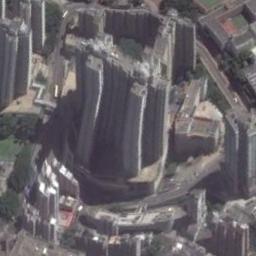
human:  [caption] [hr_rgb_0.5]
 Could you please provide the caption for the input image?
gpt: The commercial area is consist of many tall buildings .

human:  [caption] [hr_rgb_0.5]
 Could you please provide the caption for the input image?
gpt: The buildings are of different sizes and colors .

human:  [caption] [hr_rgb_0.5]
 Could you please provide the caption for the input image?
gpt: In a business district there are many buildings of different heights and heights and several roads with many cars and some trees .

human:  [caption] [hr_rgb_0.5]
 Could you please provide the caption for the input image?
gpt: There are some skyscrapers on a commercial area .

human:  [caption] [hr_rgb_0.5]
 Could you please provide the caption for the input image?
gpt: A commercial area with lots of buildings of different heights is surrounded by some roads .